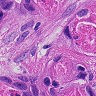
Metastatic tissue present: yes